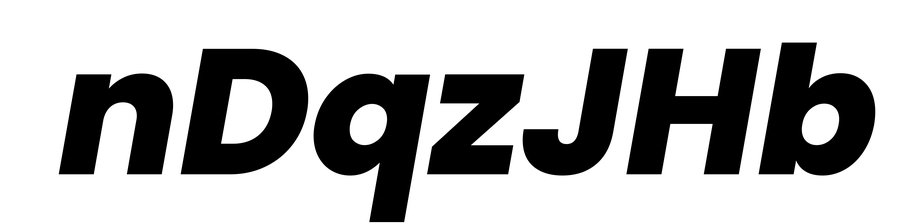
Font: Poppins-ExtraBoldItalic